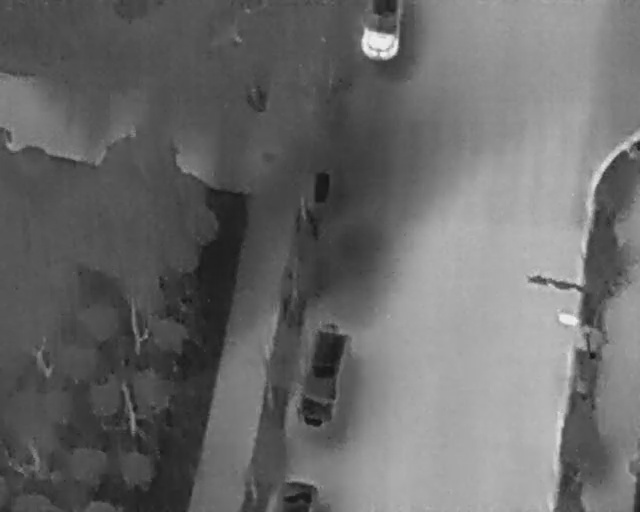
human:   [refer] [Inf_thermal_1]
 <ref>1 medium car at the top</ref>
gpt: <box>[[54, 1, 64, 10, 2]]</box>